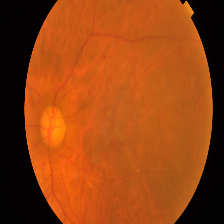
Diabetic retinopathy grade: Proliferative DR